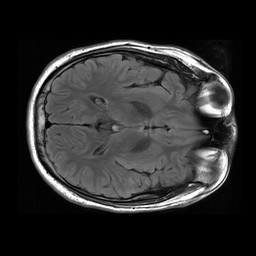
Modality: FLAIR
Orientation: axial
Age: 21
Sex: male
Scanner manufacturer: ge
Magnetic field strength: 3 T
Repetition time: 9 s
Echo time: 0.1225 s